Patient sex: M
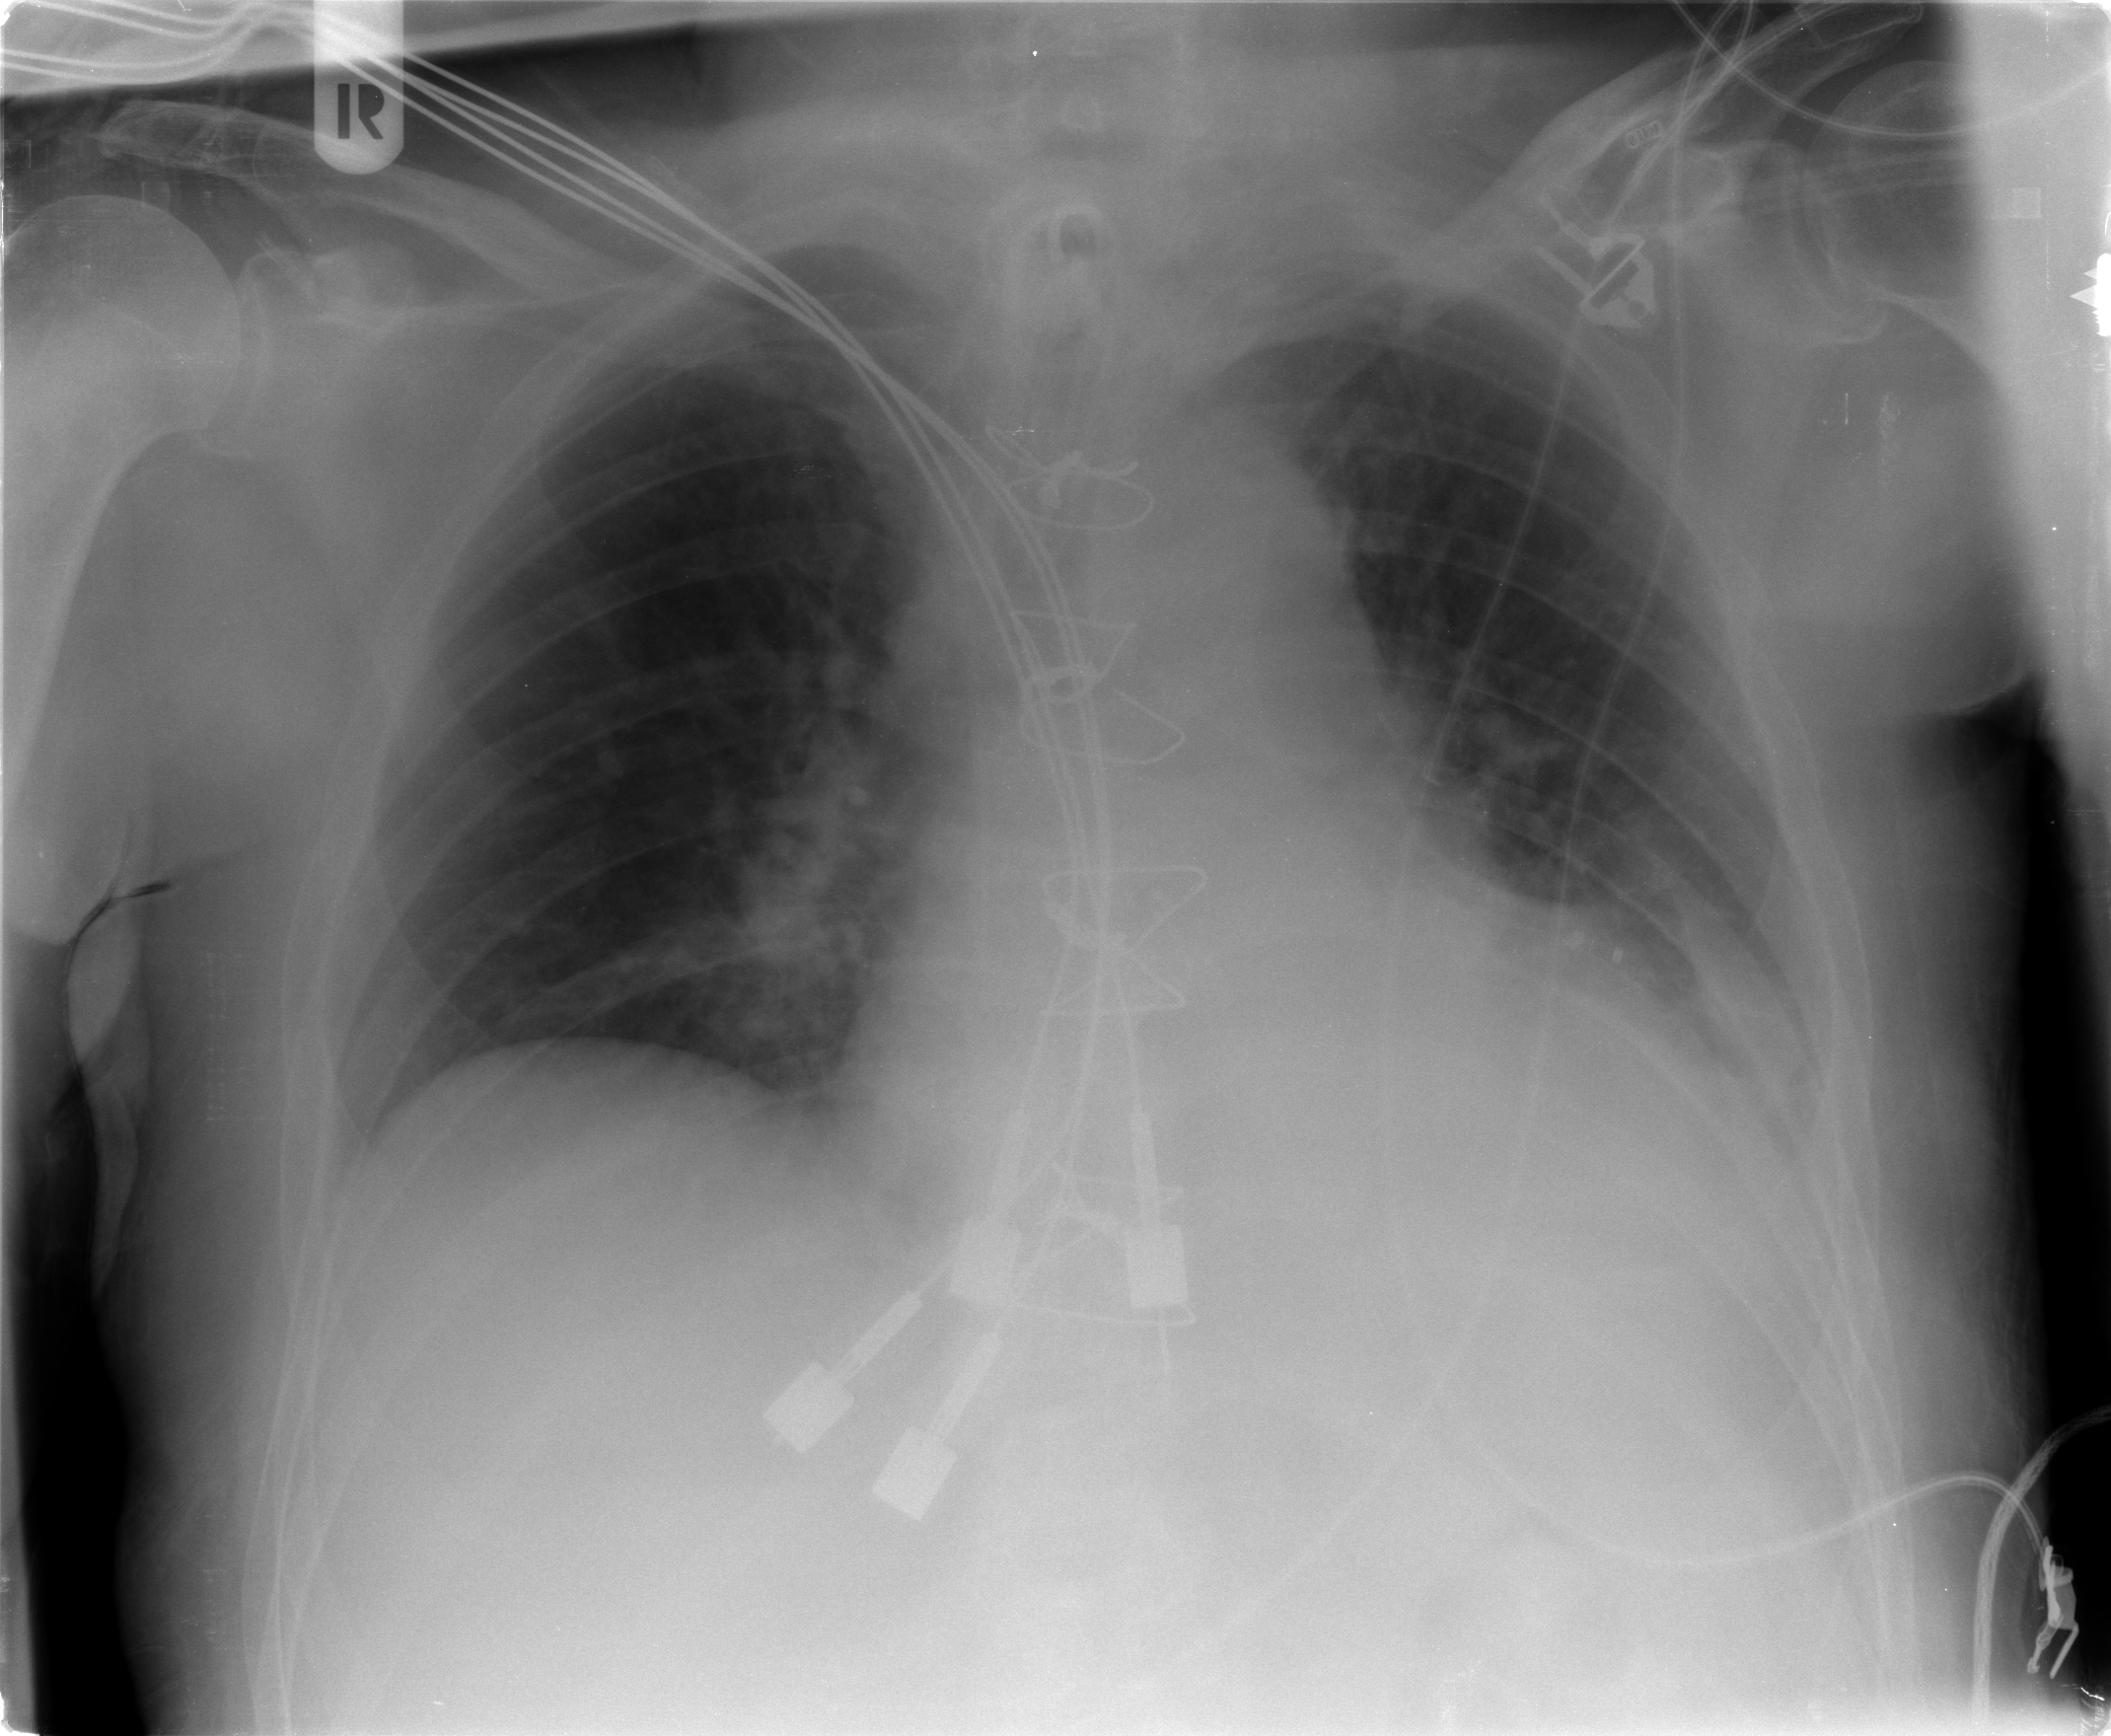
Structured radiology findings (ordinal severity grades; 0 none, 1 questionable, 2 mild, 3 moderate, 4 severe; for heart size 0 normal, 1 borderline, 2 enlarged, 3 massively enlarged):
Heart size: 2
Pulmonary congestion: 2
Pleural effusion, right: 0
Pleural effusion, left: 2
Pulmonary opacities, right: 0
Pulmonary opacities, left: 0
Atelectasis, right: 0
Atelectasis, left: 2